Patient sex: F
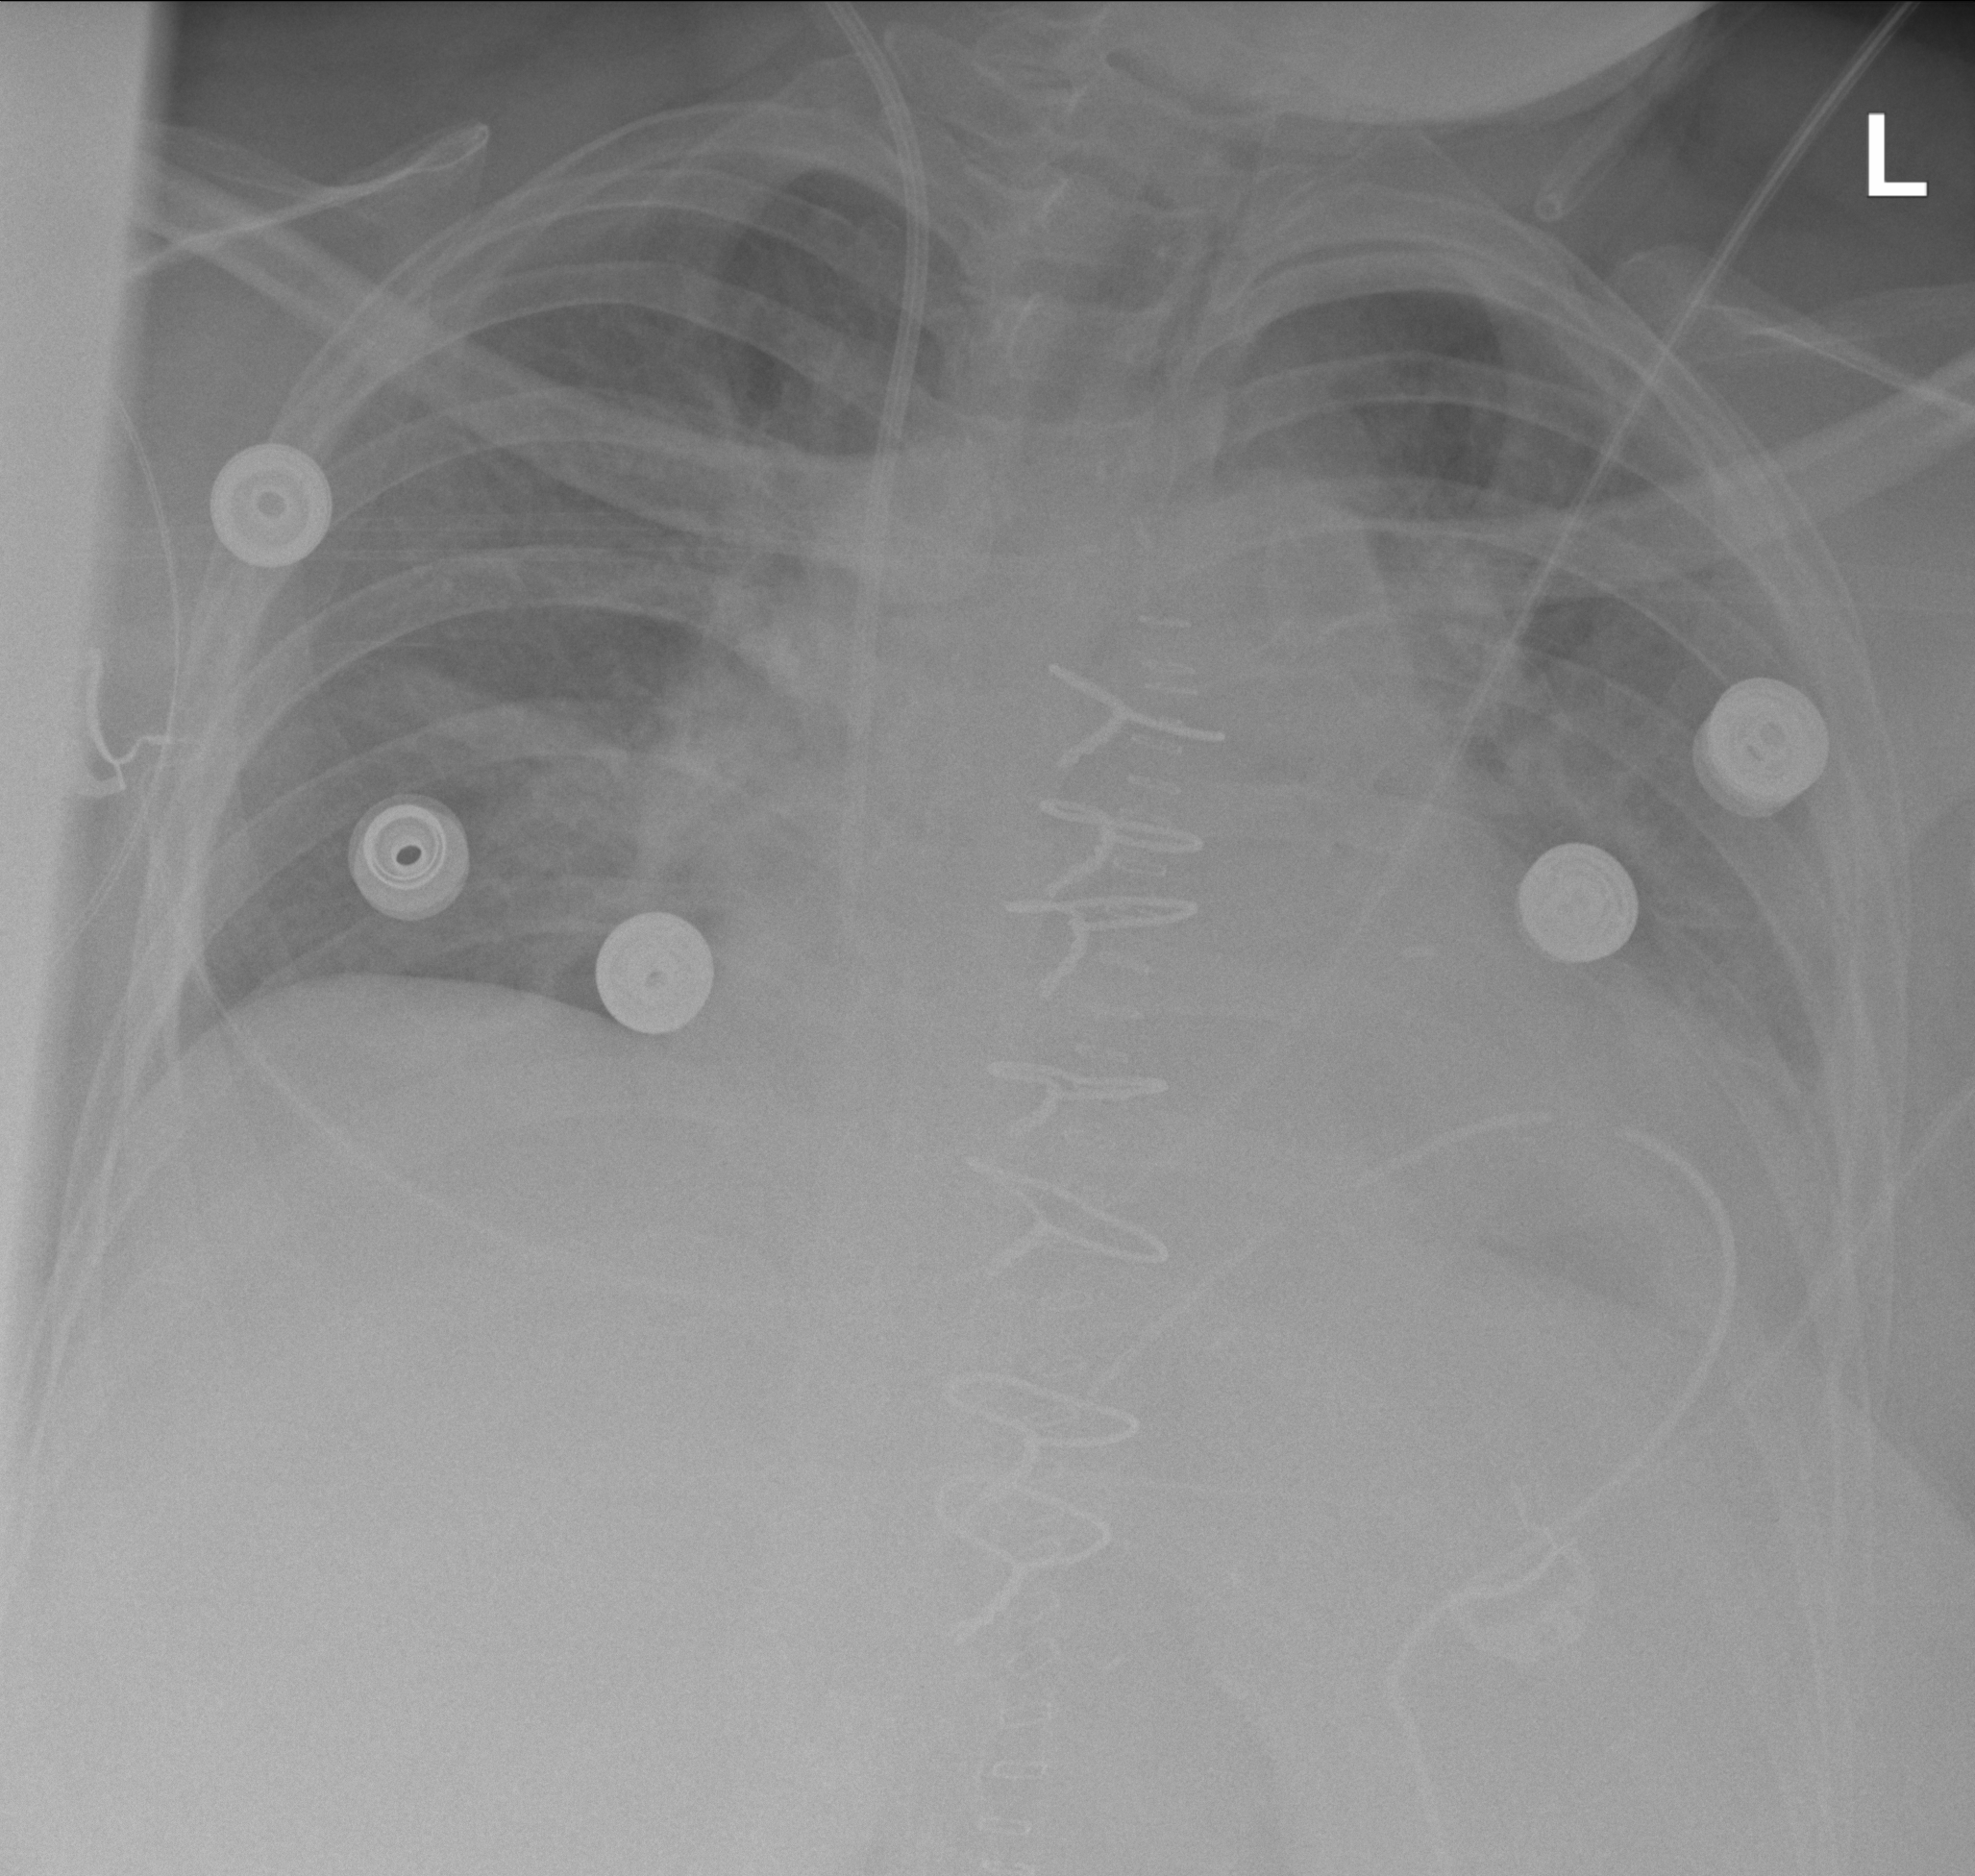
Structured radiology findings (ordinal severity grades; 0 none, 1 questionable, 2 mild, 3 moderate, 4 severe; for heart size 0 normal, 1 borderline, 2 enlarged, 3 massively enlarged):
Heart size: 2
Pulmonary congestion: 2
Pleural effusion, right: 0
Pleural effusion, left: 2
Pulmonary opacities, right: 0
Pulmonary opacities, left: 2
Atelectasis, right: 2
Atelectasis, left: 2